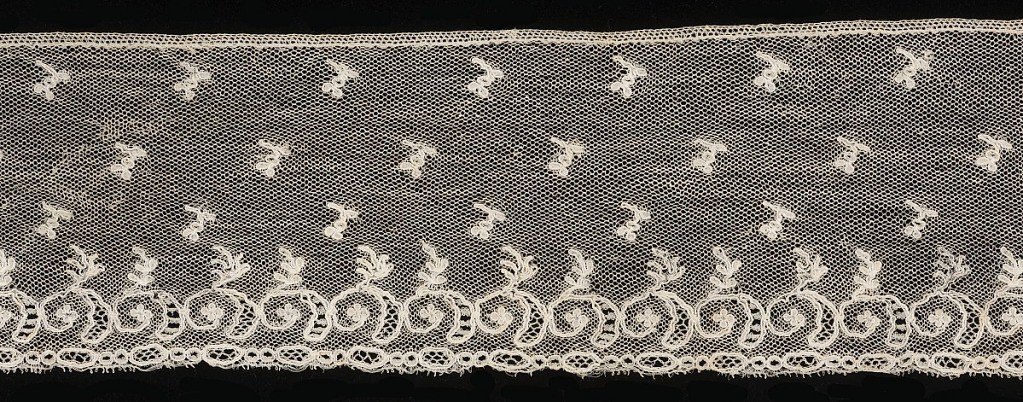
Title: Sleeve ruffle
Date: early 19th century
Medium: linen Technique: bobbin lace, Mechlin style
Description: Border of Mechlin lace has the upper part ornamented with buds in diagonal rows. At the border, a row of scrolls with flowers and leaves. Edge is straight.